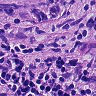
Metastatic tissue present: yes